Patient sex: M
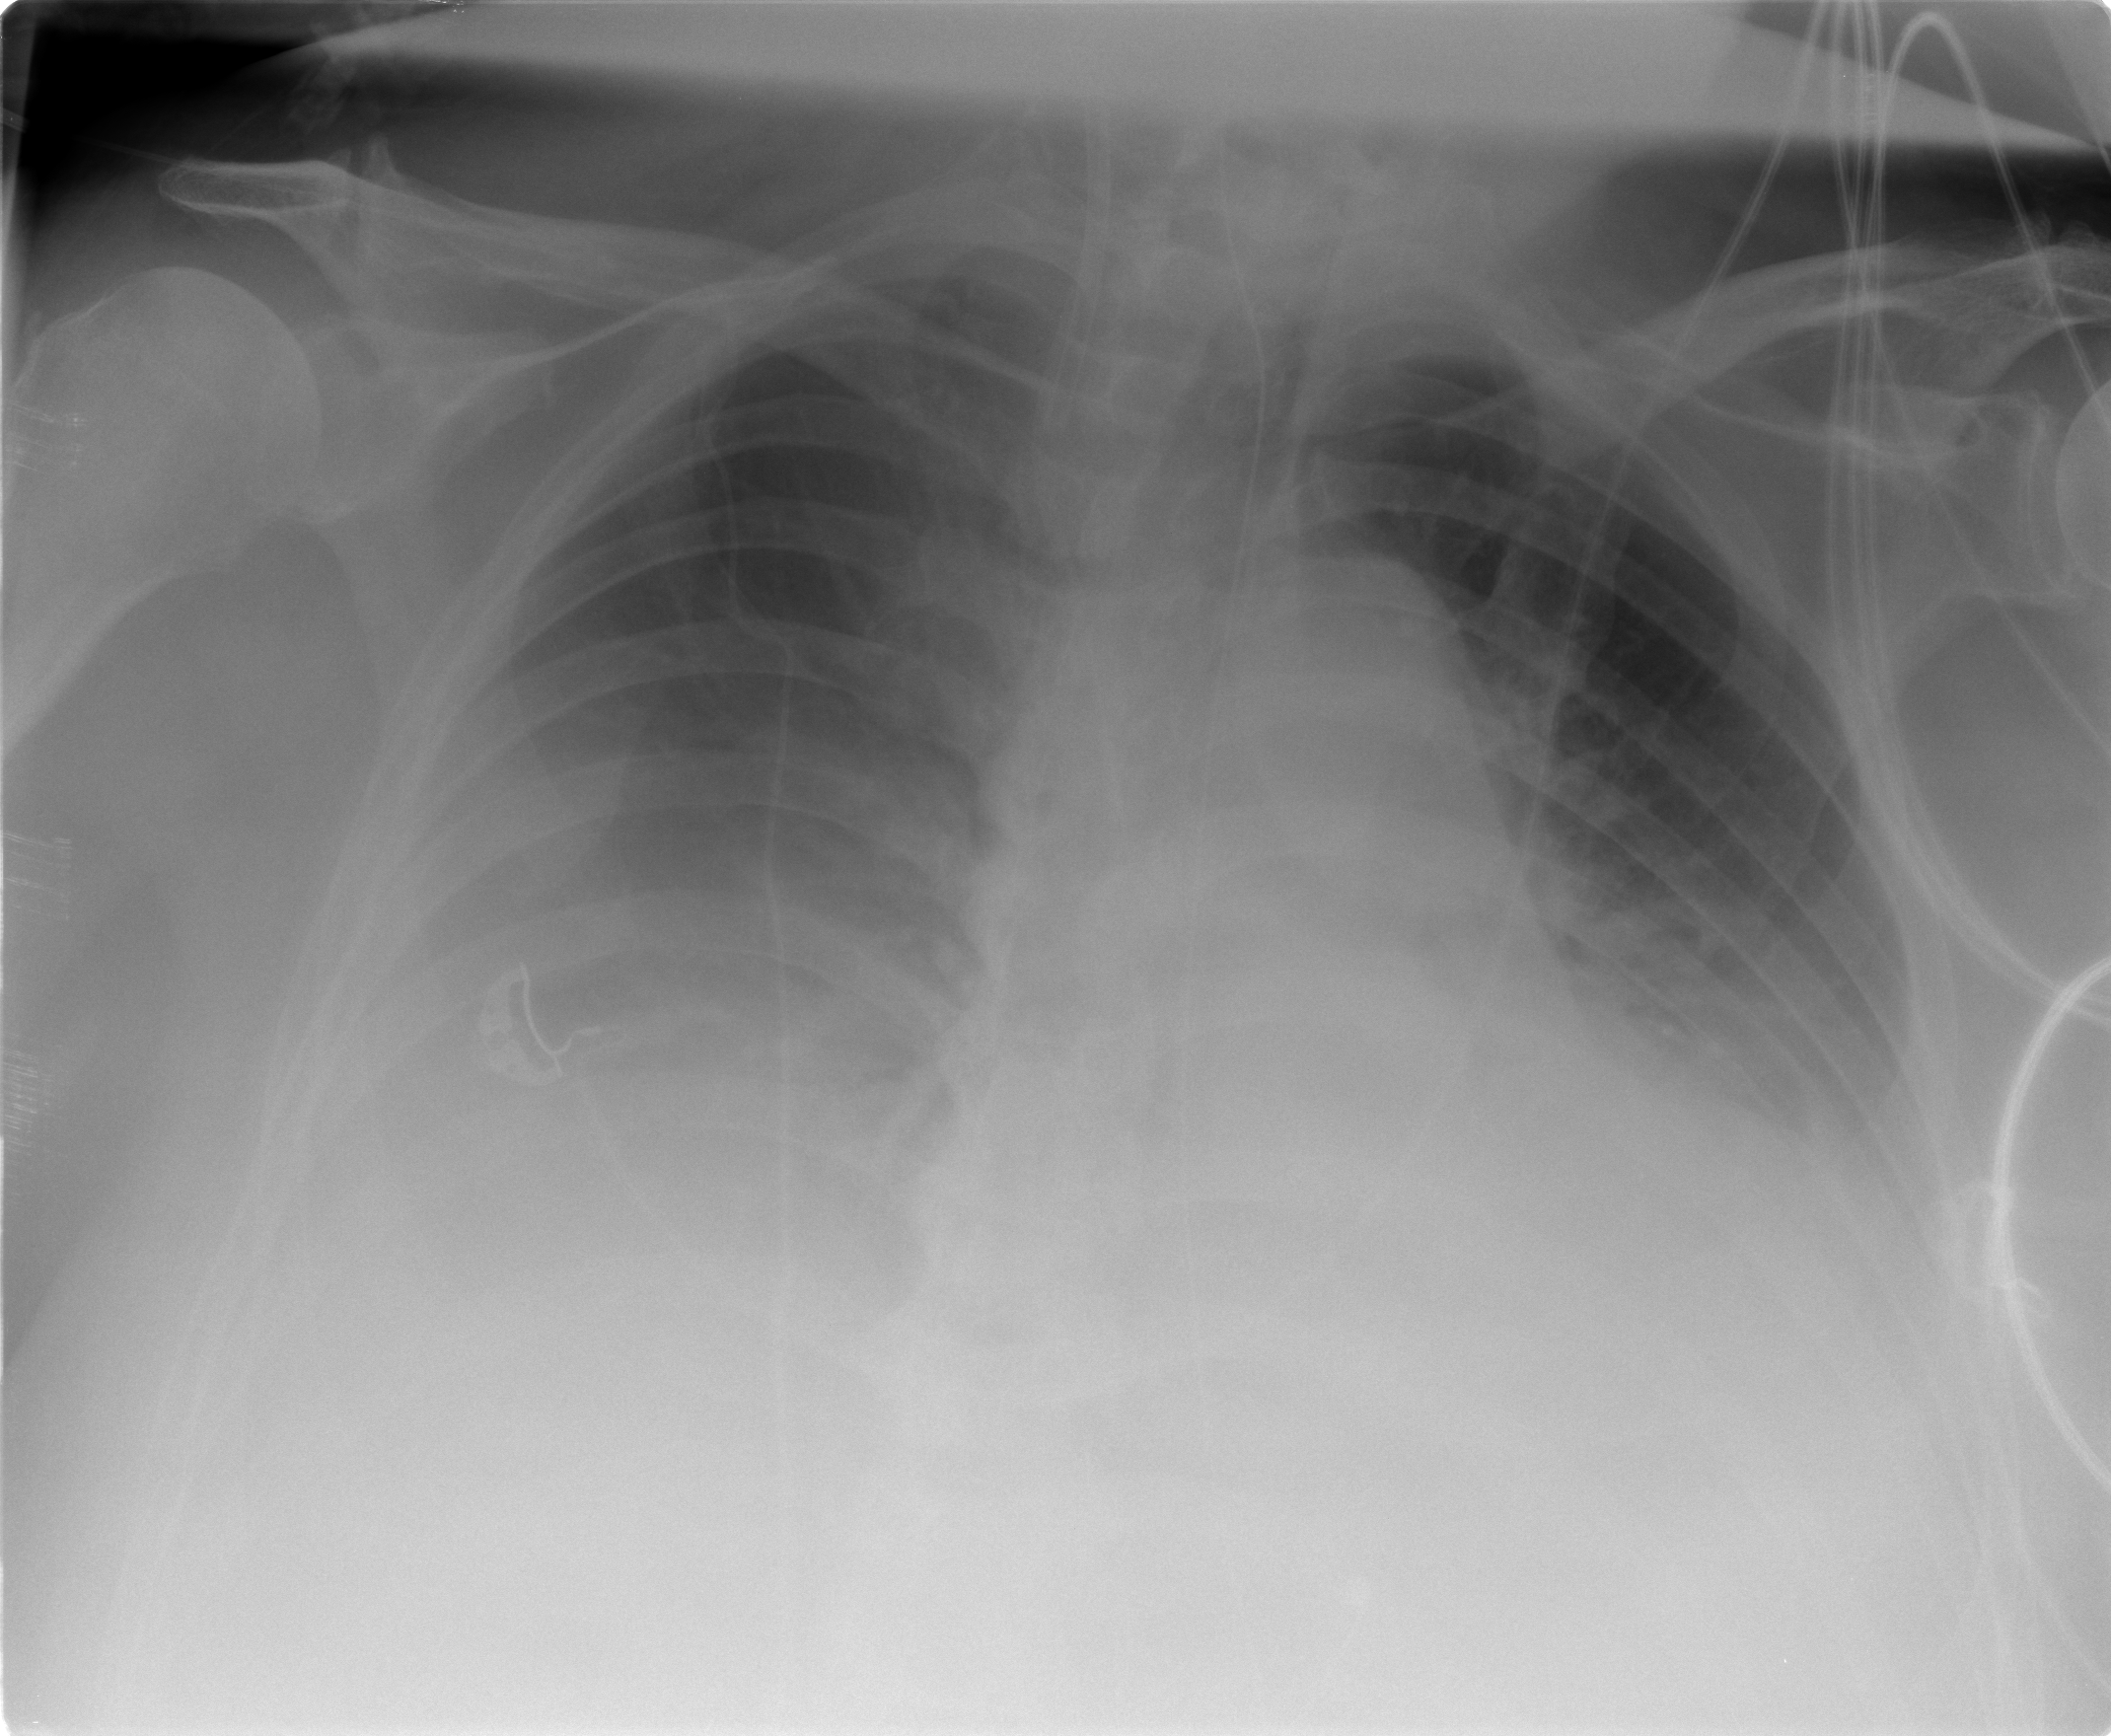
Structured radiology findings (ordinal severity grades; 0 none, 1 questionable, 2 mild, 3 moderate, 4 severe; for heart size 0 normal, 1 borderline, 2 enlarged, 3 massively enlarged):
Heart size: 0
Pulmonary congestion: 2
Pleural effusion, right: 3
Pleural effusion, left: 2
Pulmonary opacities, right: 0
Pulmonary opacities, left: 0
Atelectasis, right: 2
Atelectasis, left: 2